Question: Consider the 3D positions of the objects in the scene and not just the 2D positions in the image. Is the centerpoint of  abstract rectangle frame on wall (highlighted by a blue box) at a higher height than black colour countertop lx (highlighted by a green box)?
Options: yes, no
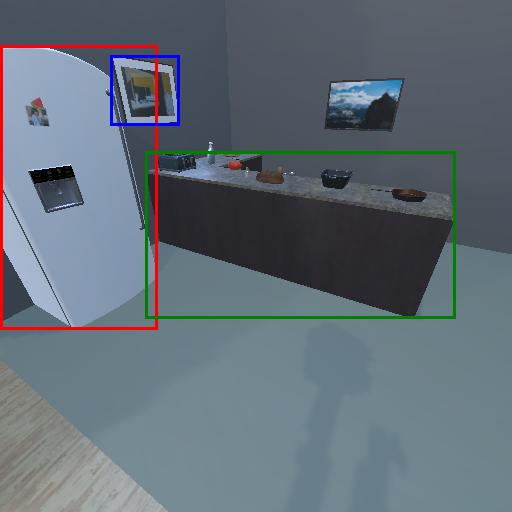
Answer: yes